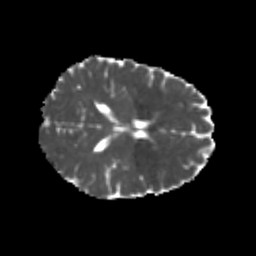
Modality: MD
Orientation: axial
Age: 24
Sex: female
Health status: healthy
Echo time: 0.074 s